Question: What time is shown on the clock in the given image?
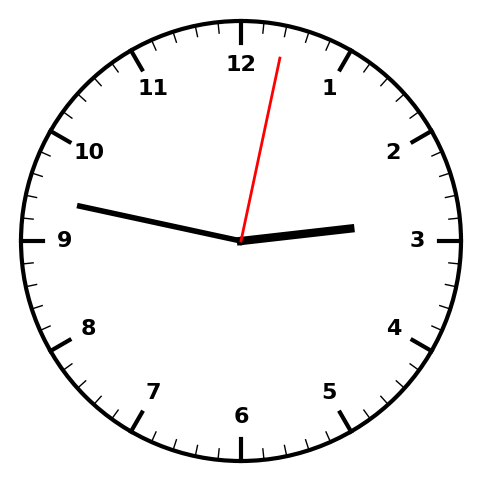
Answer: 02:47:02